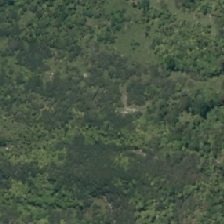
Land cover: manuka_kanuka